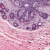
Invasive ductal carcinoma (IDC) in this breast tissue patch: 0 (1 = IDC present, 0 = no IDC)